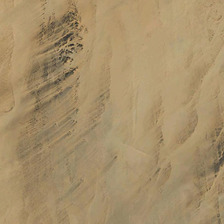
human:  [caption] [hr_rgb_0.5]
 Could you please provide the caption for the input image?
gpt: it is a large piece of yellow desert .

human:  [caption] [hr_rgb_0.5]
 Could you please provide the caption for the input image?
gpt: it is a large piece of yellow desert .

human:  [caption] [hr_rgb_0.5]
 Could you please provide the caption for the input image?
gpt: it is a large piece of yellow desert .

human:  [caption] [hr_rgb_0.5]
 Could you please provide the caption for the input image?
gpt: it is a large piece of yellow desert .

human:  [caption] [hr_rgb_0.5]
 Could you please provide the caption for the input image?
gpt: it is a large piece of yellow desert .